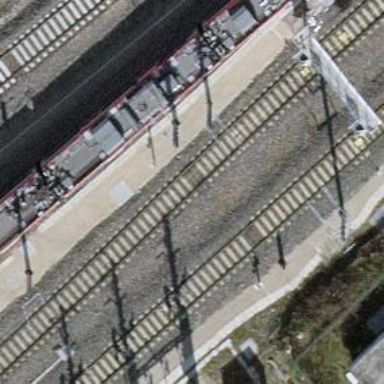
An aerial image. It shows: Railway track with contact lines for electrification.